Field crop: maize
Growth stage: 1
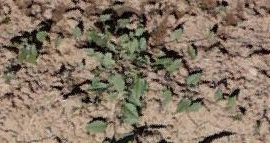
Species: convolvulus